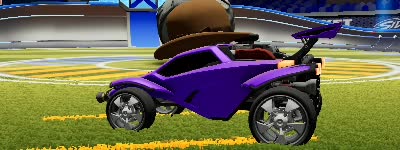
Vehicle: octane